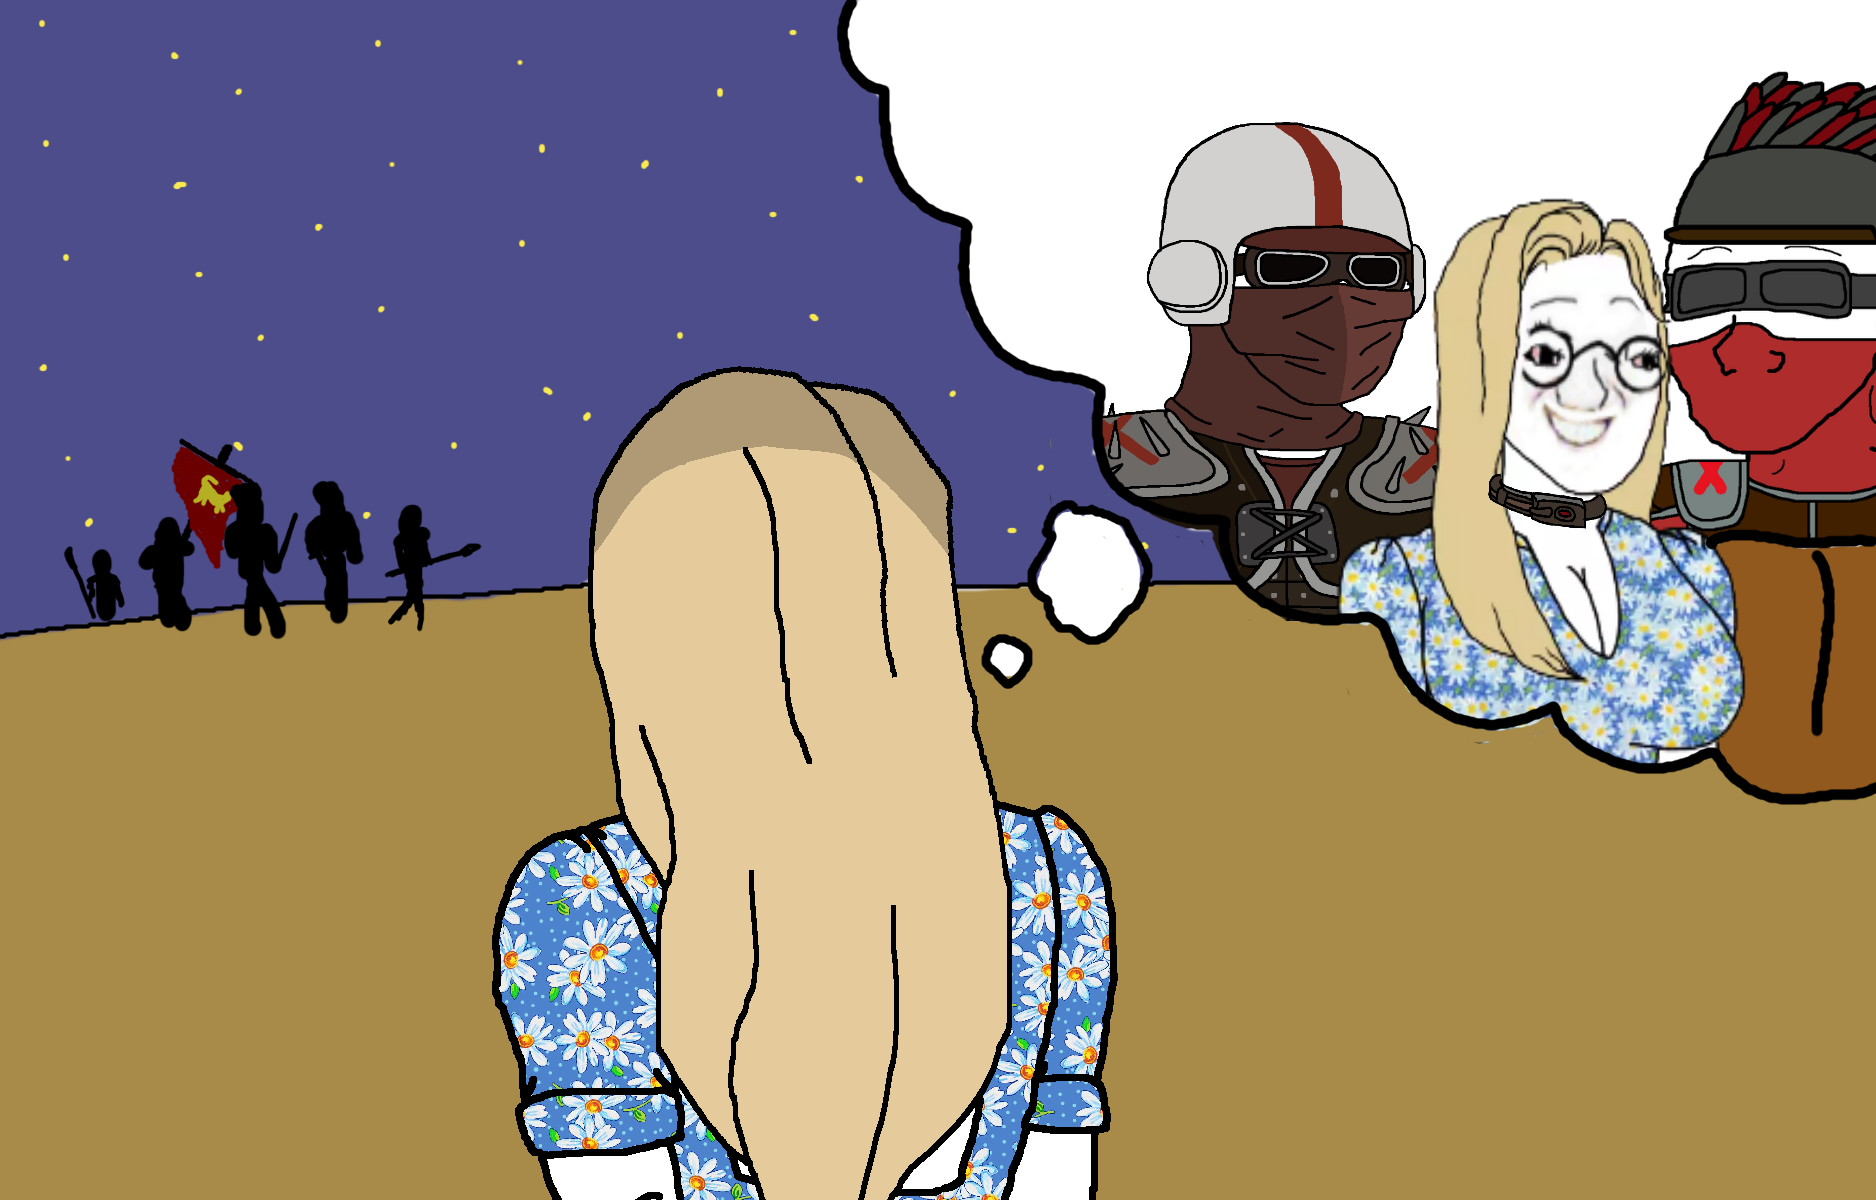
Label: 5_Wojak_with_Background